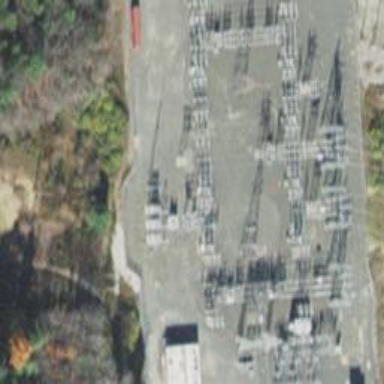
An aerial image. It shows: Switch used for power control.